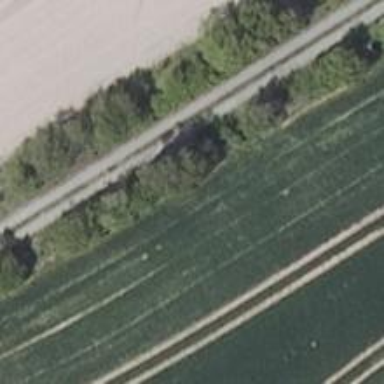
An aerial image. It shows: Row of deciduous broadleaved trees.